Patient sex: M
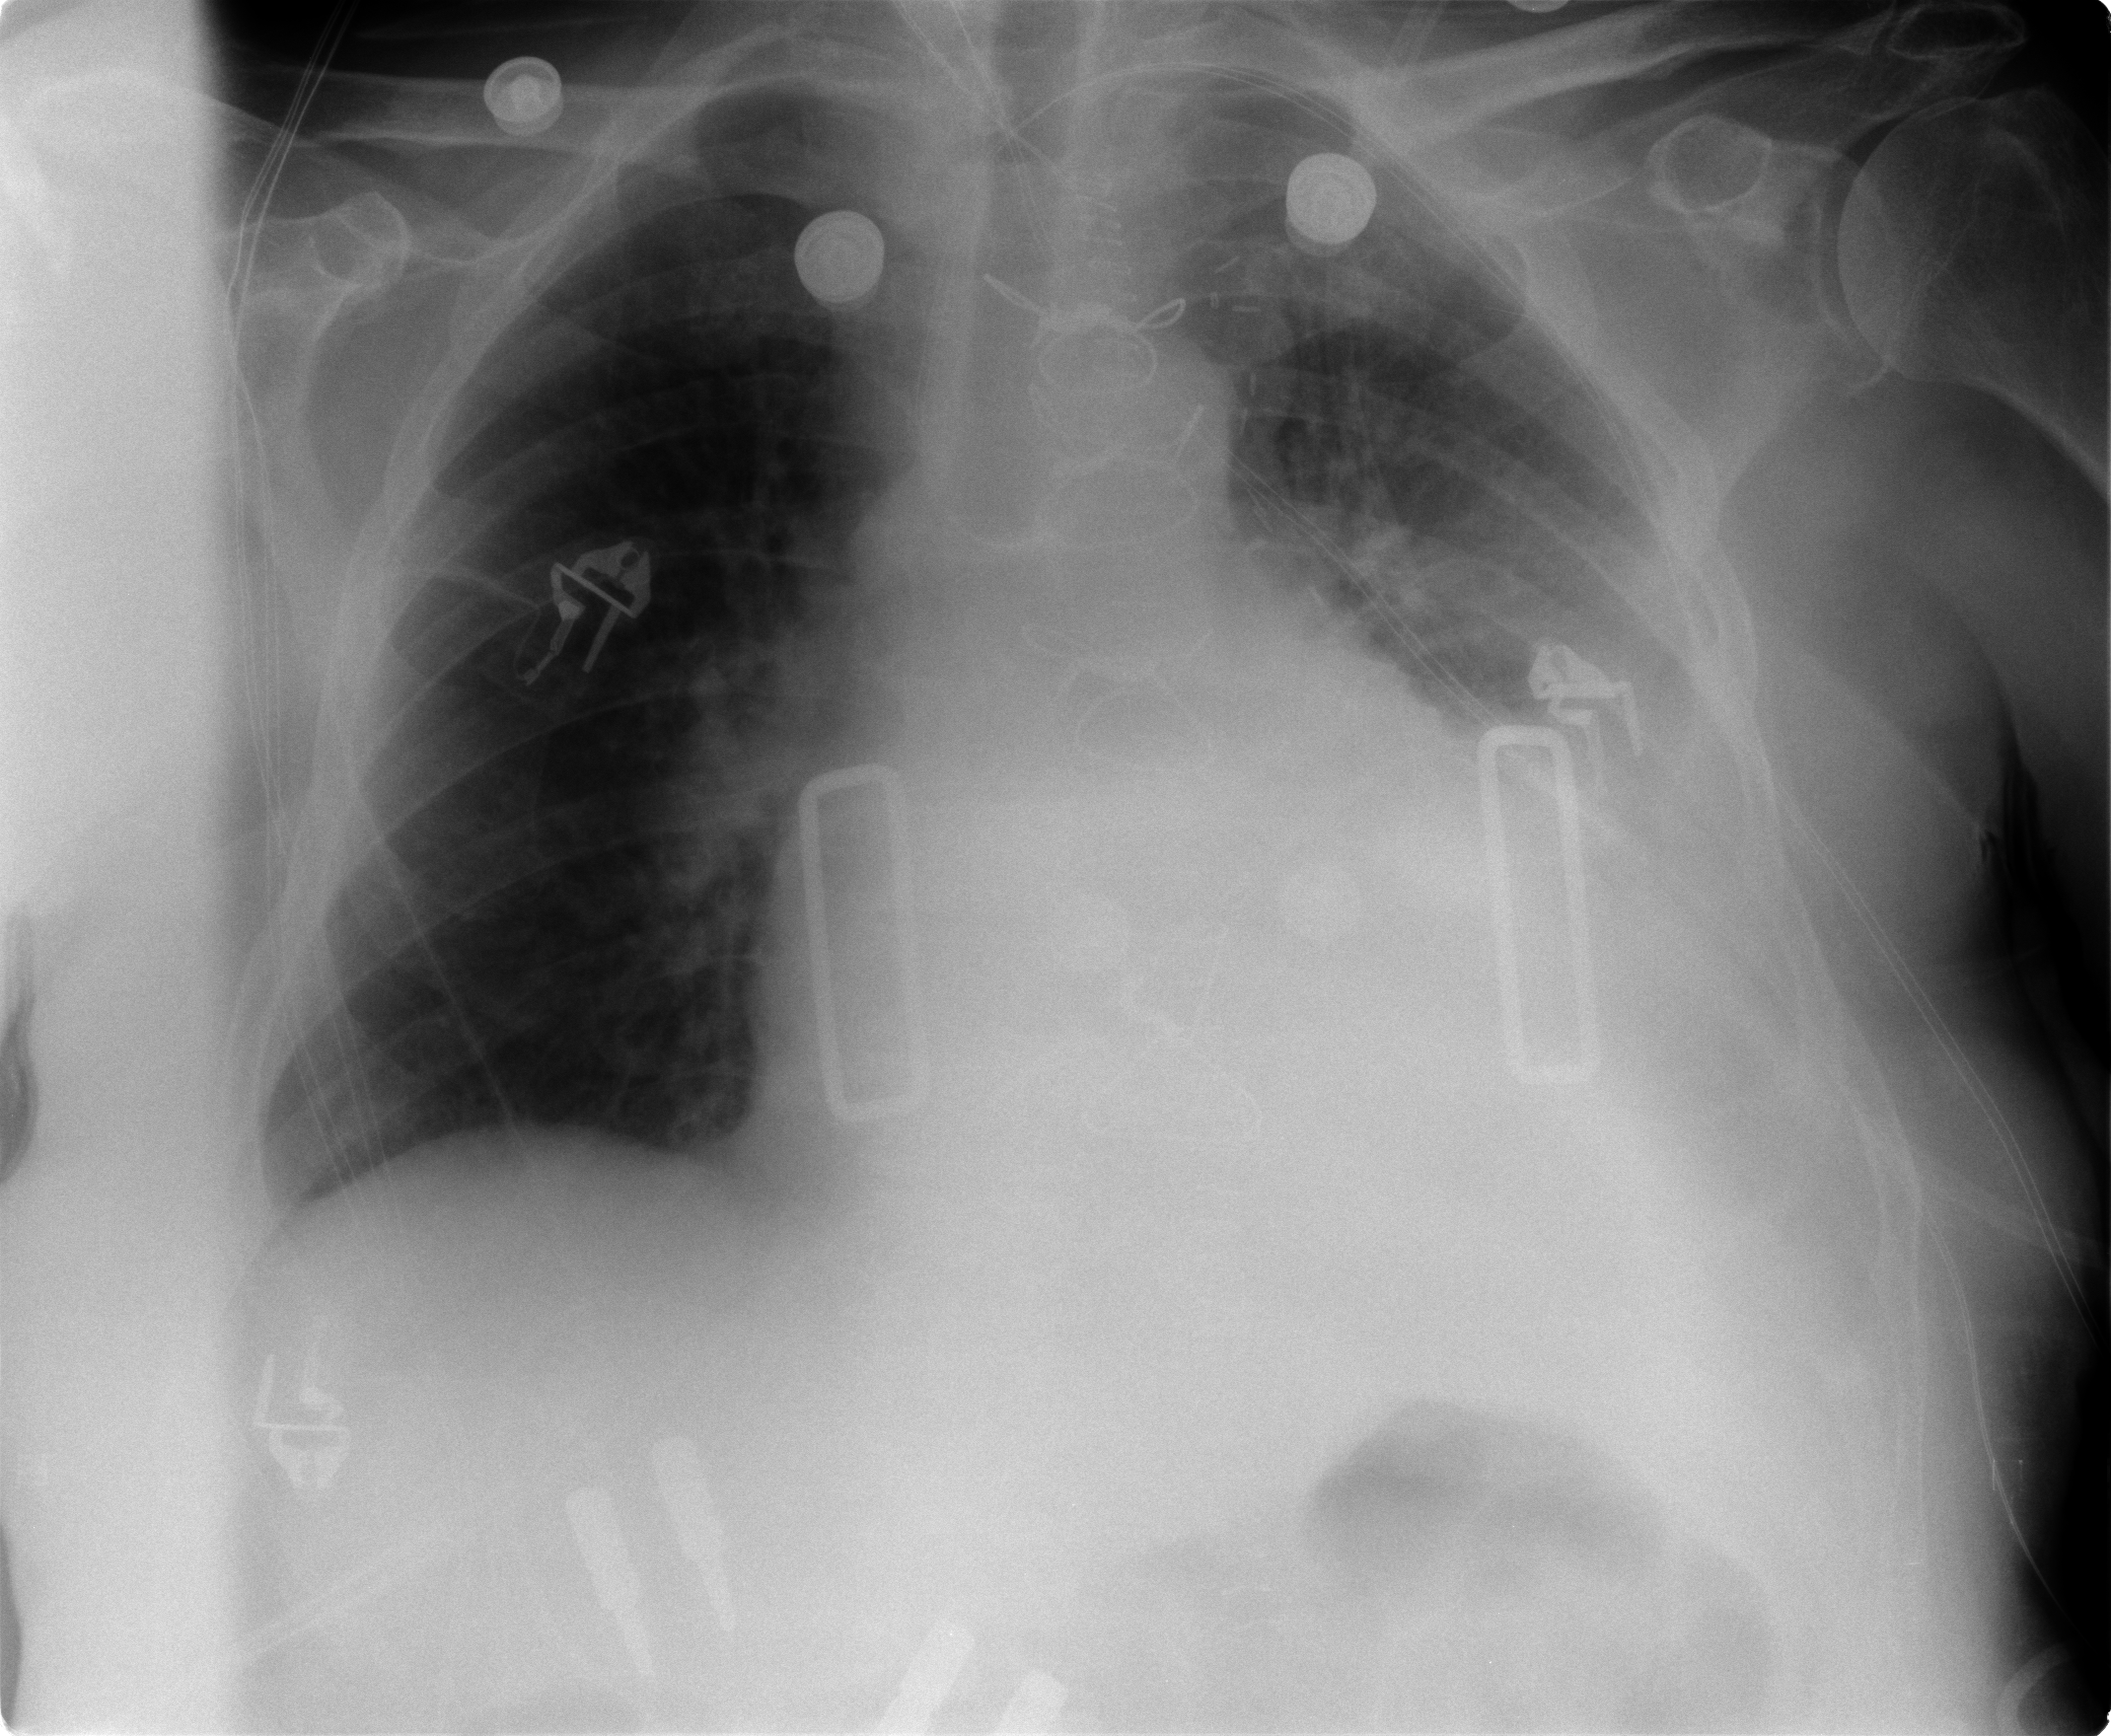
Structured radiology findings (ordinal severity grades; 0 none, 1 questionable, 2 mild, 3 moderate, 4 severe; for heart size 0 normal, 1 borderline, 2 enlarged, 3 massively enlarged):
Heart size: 2
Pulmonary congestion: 1
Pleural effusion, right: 0
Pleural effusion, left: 3
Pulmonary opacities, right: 0
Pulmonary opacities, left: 0
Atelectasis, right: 0
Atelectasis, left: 2